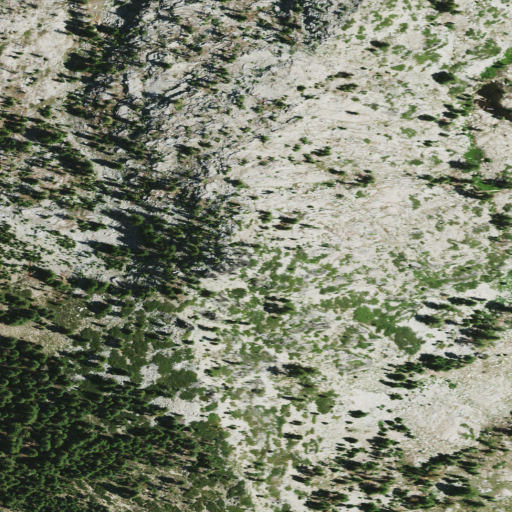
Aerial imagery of mountain in California named Tri-Forest Peak containing shrub, evergreen forest, barren land, high intensity development, medium intensity development, grassland, open development, and low intensity development